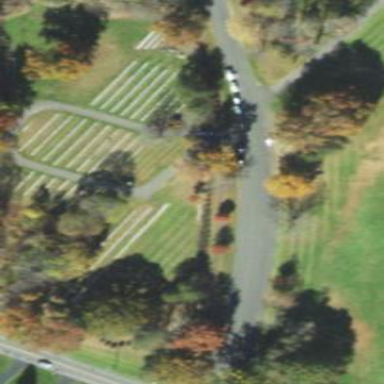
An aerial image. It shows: Cemetery.